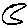
Label: moon